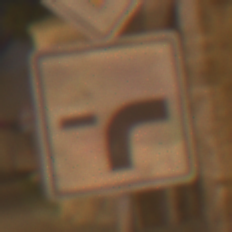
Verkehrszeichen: VerlaufVorfahrtsstrasse9
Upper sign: Vorfahrtsstrasse
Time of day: Night
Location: Outdoor (Urban)
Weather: Clear
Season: NotSpecified
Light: Artificial